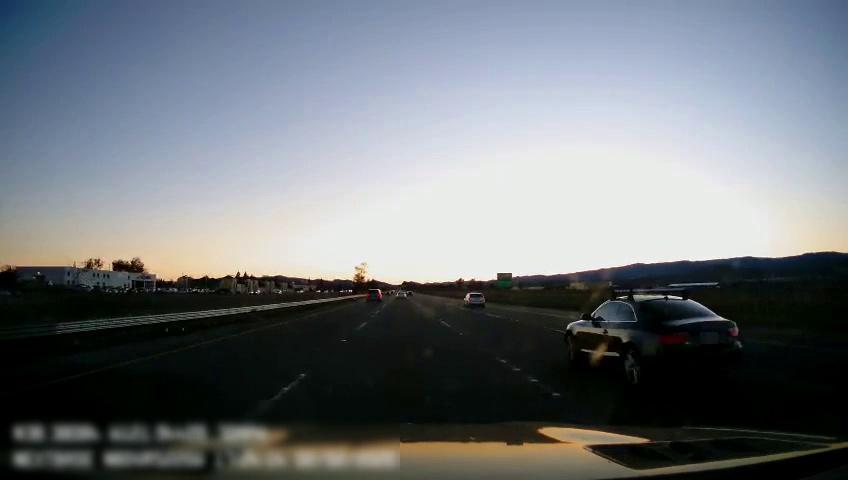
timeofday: Dusk/Dawn/Twilight
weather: Cloudy
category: Drivable Space
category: Vehicles | Car
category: Vehicles | SUV
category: Vehicles | Car
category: Vehicles | SUV
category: Lanes | Alternate Lane
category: Lanes | Current Lane
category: Lanes | Current Lane
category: Lanes | Alternate Lane
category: Lanes | Alternate Lane
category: Traffic | Signs